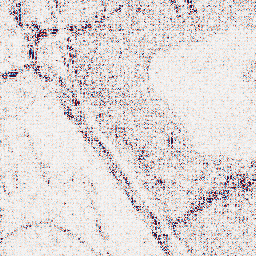
Category: wavelet
Decomposition family: wavelet_dwt
Decomposition parameters: wavelet: db8
level: 1
Upsampling method: bilinear
Upsampling parameters: scale: 8
Upsampling scale: 8